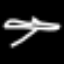
Label: airplane